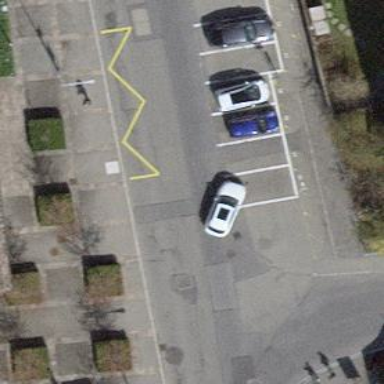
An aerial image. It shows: Bus stop with designated public transport stop position.